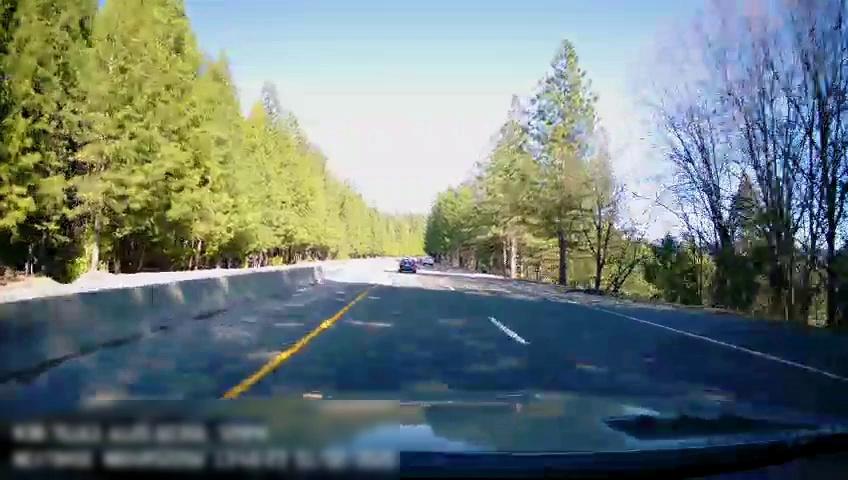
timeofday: Day
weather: Sunny
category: Drivable Space
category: Vehicles | Car
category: Vehicles | Car
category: Lanes | Current Lane
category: Lanes | Current Lane
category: Lanes | Alternate Lane